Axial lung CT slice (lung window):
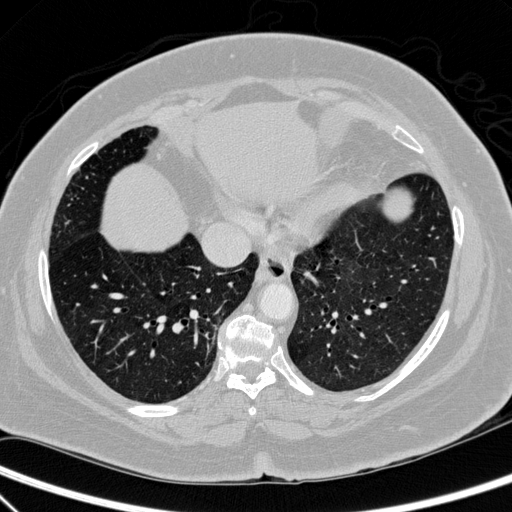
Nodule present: no